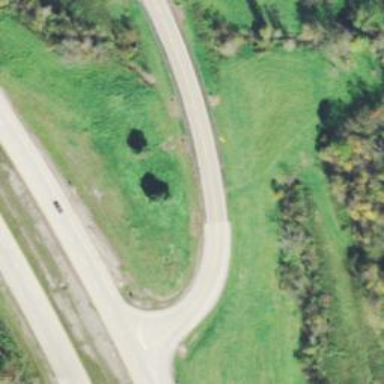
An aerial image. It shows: Trunk link highway.